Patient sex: M
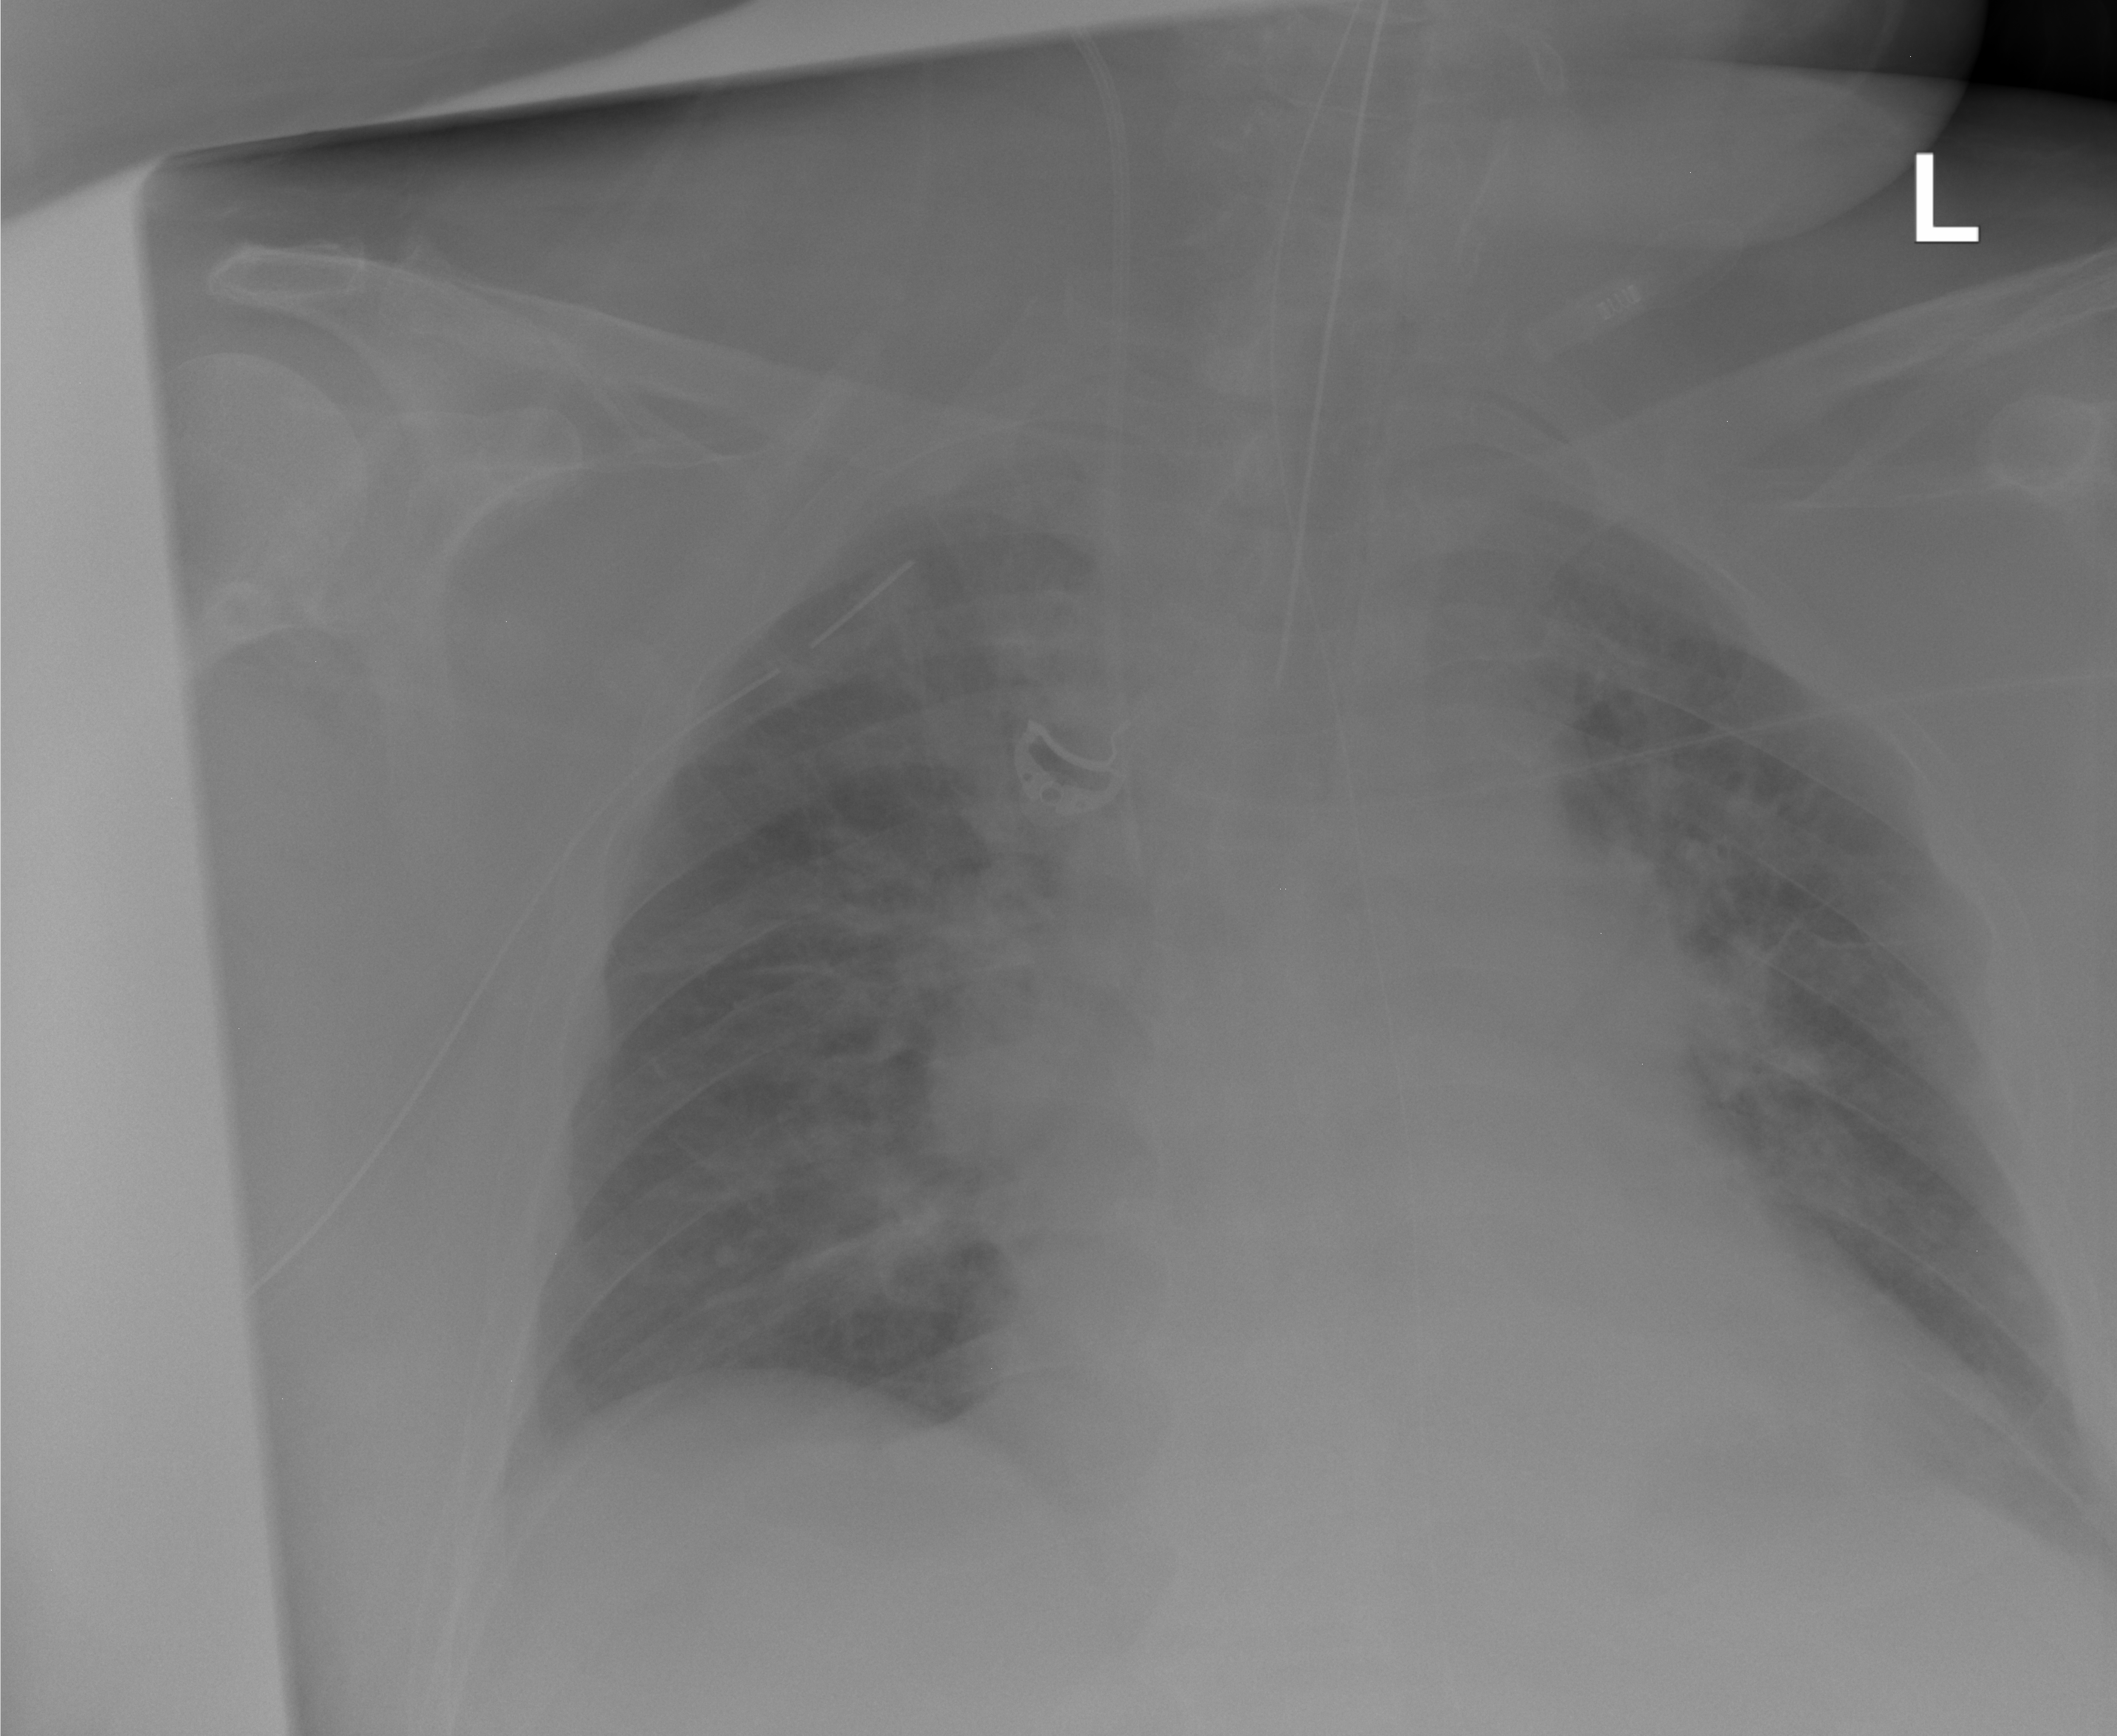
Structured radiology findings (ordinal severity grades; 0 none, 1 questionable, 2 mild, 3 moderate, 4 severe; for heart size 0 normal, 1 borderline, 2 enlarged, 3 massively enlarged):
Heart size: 2
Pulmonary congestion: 2
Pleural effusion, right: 0
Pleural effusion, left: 0
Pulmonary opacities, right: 0
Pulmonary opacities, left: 0
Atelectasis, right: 3
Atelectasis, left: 0